Question: When I run my project, the app opens and works just as it should. When I try to archive it to distribute to beta testers I get the following error:

This error doesn't show up when I run the project, only when I archive it and build it. I am using Xcode 6 Beta 2.
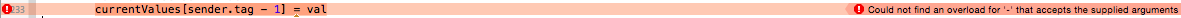
Answer: It does work for me with Xcode 6 Beta 5.
'sender.tag' may be a different type than 1.
'1' should be 'Int'. 'sender.tag' may be 'UInt'. maybe didn't had the minus operator (a - b) for these 2 different types (a: UInt and b: Int) when using the archive feature.